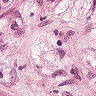
Metastatic tissue present: yes